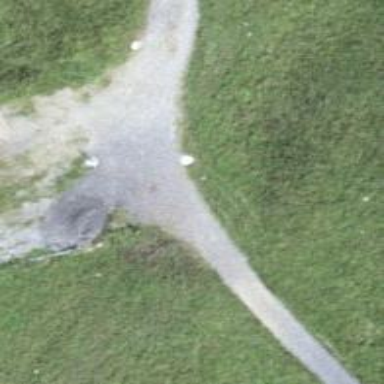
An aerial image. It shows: Gravel path.